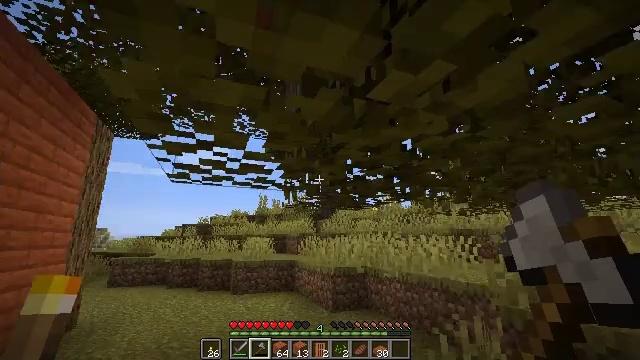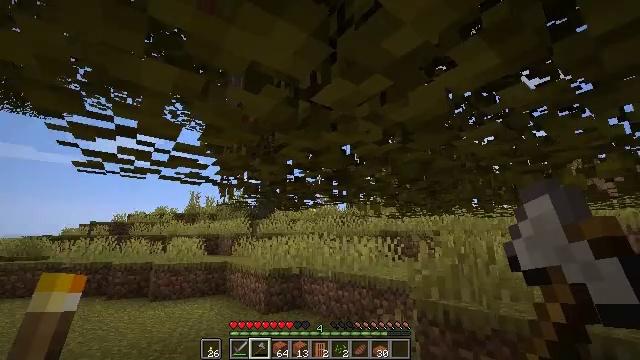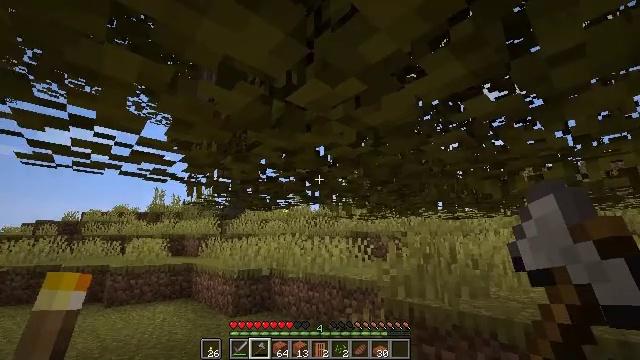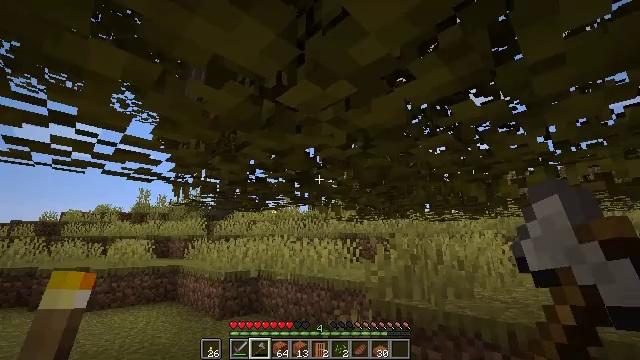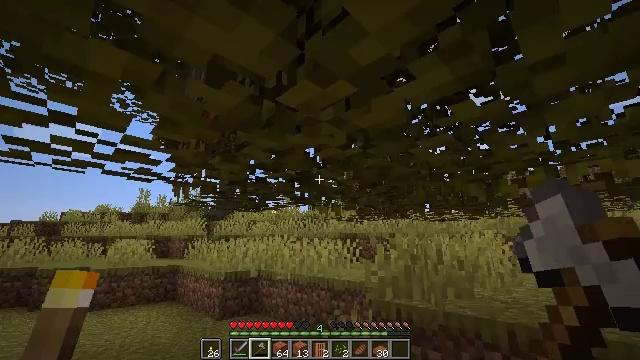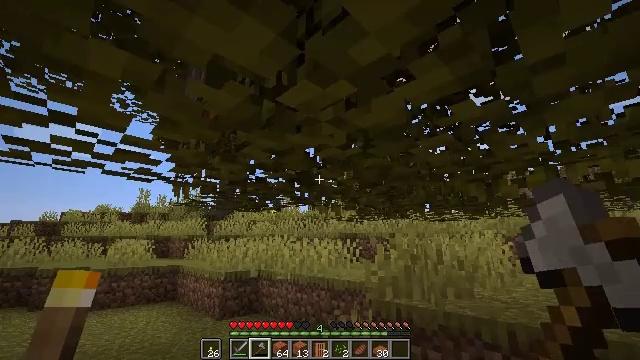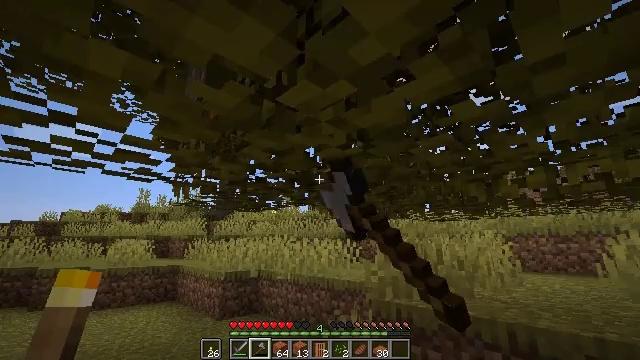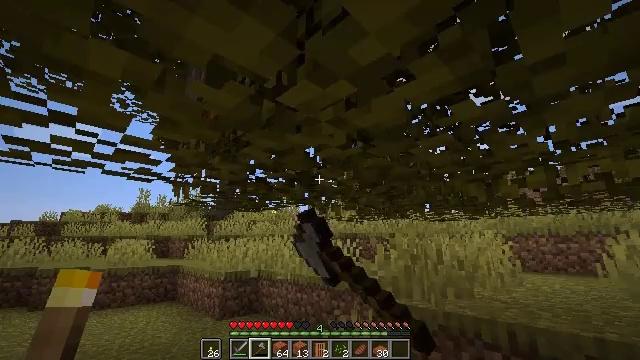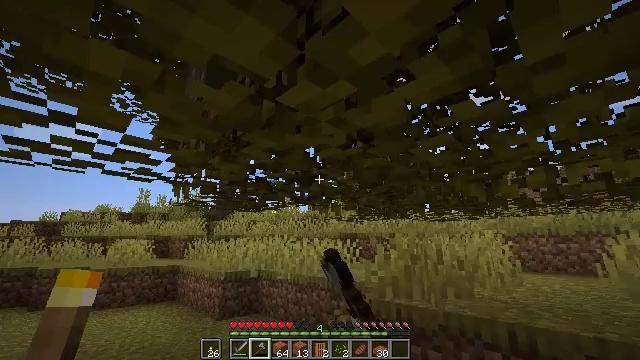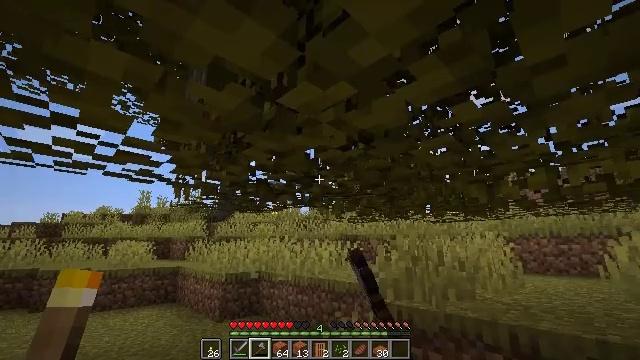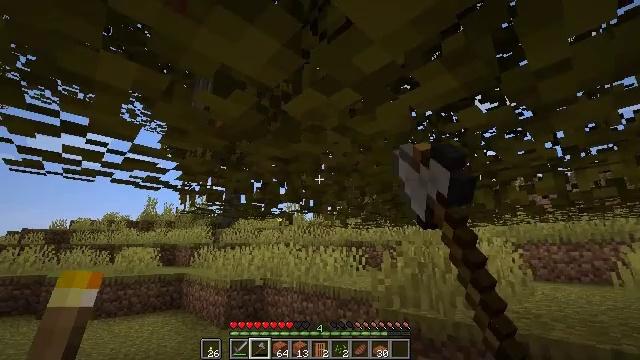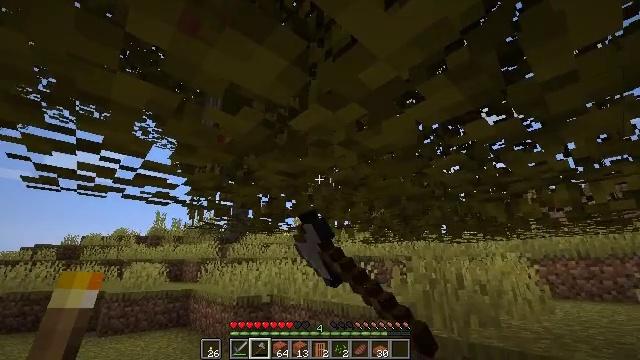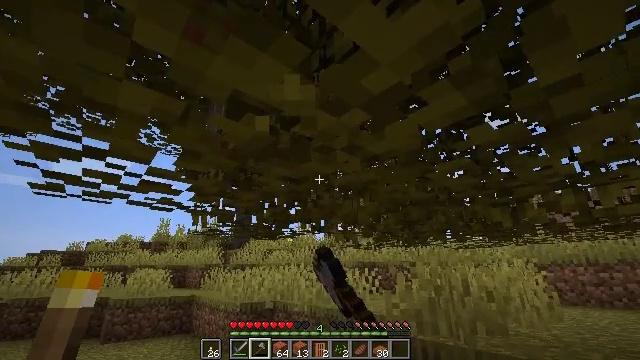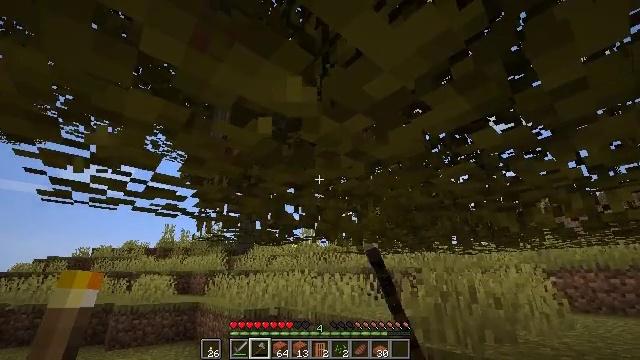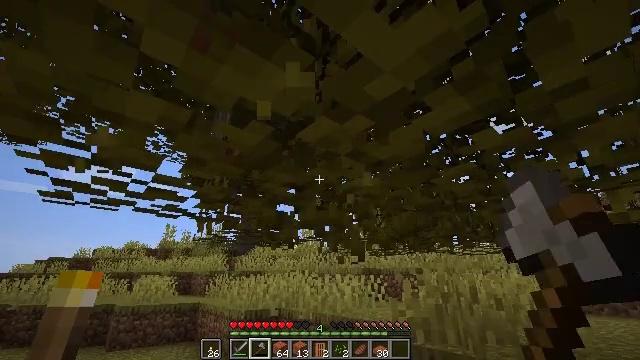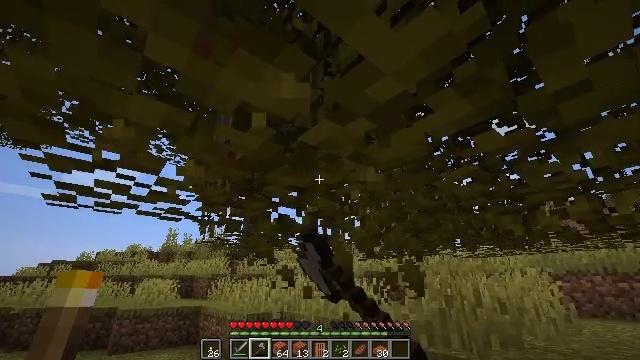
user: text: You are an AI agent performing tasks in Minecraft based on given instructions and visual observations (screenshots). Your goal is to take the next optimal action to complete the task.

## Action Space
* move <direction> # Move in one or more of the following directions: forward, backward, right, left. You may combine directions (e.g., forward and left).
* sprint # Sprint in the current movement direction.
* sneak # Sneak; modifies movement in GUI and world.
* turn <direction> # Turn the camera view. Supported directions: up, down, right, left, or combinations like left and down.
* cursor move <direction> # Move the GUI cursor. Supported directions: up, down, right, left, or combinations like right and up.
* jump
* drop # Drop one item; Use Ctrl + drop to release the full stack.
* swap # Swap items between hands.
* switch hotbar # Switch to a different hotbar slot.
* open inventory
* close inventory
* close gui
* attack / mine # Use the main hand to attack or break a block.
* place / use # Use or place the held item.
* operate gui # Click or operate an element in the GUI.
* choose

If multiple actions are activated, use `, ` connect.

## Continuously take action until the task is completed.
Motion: motion action
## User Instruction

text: Trim the tree by mining the acacia leaves.
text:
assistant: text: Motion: turn right
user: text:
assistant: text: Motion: turn right
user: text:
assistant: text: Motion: turn right
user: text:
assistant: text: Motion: no_op
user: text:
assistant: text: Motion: attack / mine
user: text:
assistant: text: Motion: attack / mine
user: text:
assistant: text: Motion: attack / mine
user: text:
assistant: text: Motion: attack / mine
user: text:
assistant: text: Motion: attack / mine
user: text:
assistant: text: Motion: turn left and up, attack / mine
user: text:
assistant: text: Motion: turn left and up, attack / mine
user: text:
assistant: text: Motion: turn up, attack / mine
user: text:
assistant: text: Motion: turn up, attack / mine
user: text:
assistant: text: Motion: attack / mine
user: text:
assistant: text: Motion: attack / mine
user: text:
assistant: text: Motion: attack / mine
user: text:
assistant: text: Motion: attack / mine
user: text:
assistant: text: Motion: turn left and up, attack / mine
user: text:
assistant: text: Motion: turn left and up, attack / mine
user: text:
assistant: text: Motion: turn left and up, attack / mine
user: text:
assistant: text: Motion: attack / mine
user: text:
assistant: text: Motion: attack / mine
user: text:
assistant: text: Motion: turn left, attack / mine
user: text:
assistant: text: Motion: attack / mine
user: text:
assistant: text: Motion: attack / mine
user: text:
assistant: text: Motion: turn left, attack / mine
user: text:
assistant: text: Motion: attack / mine
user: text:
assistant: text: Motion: attack / mine
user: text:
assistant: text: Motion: attack / mine
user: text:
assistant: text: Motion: attack / mine